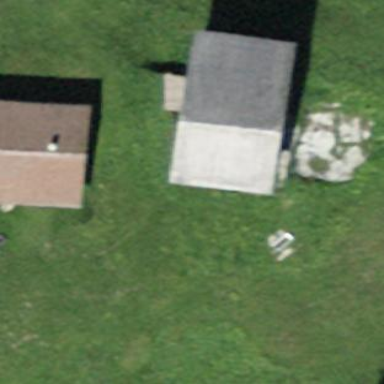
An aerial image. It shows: Shed building.